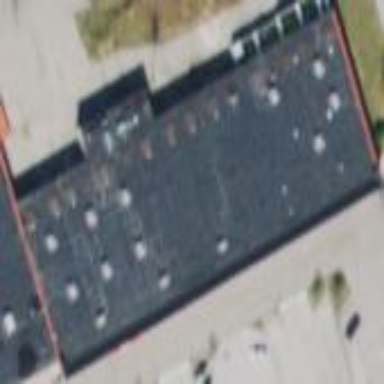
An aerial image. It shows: Commercial building.